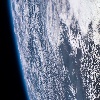
Label: cloud